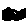
Label: moon